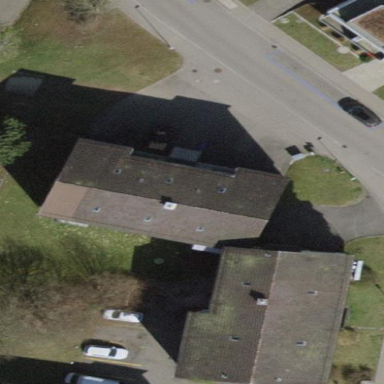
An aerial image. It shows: Building with pitched roof.